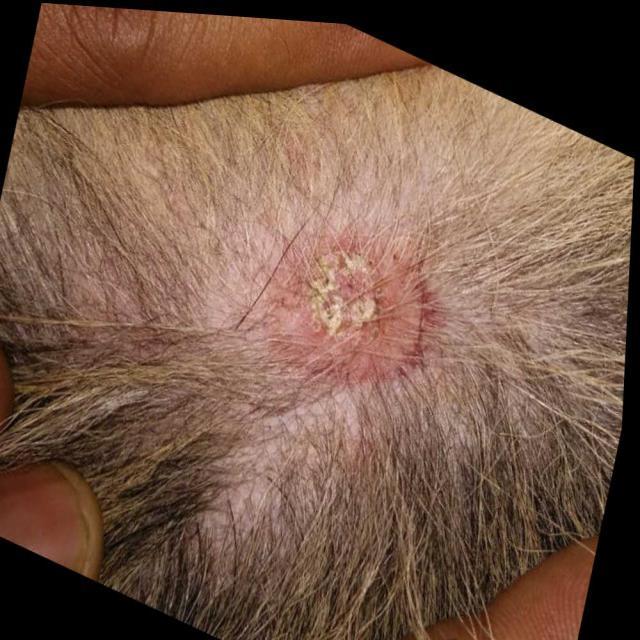
Canine ringworm (Dermatophytosis) — fungal infection caused by Microsporum or Trichophyton. Presents with circular alopecia, scaling, crusting, and broken hairs.